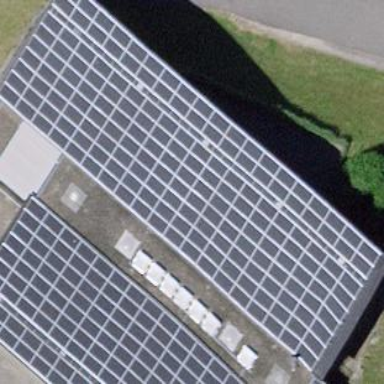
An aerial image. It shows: Solar power generator.